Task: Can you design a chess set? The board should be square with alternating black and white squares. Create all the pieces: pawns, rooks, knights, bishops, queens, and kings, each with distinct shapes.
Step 3187:
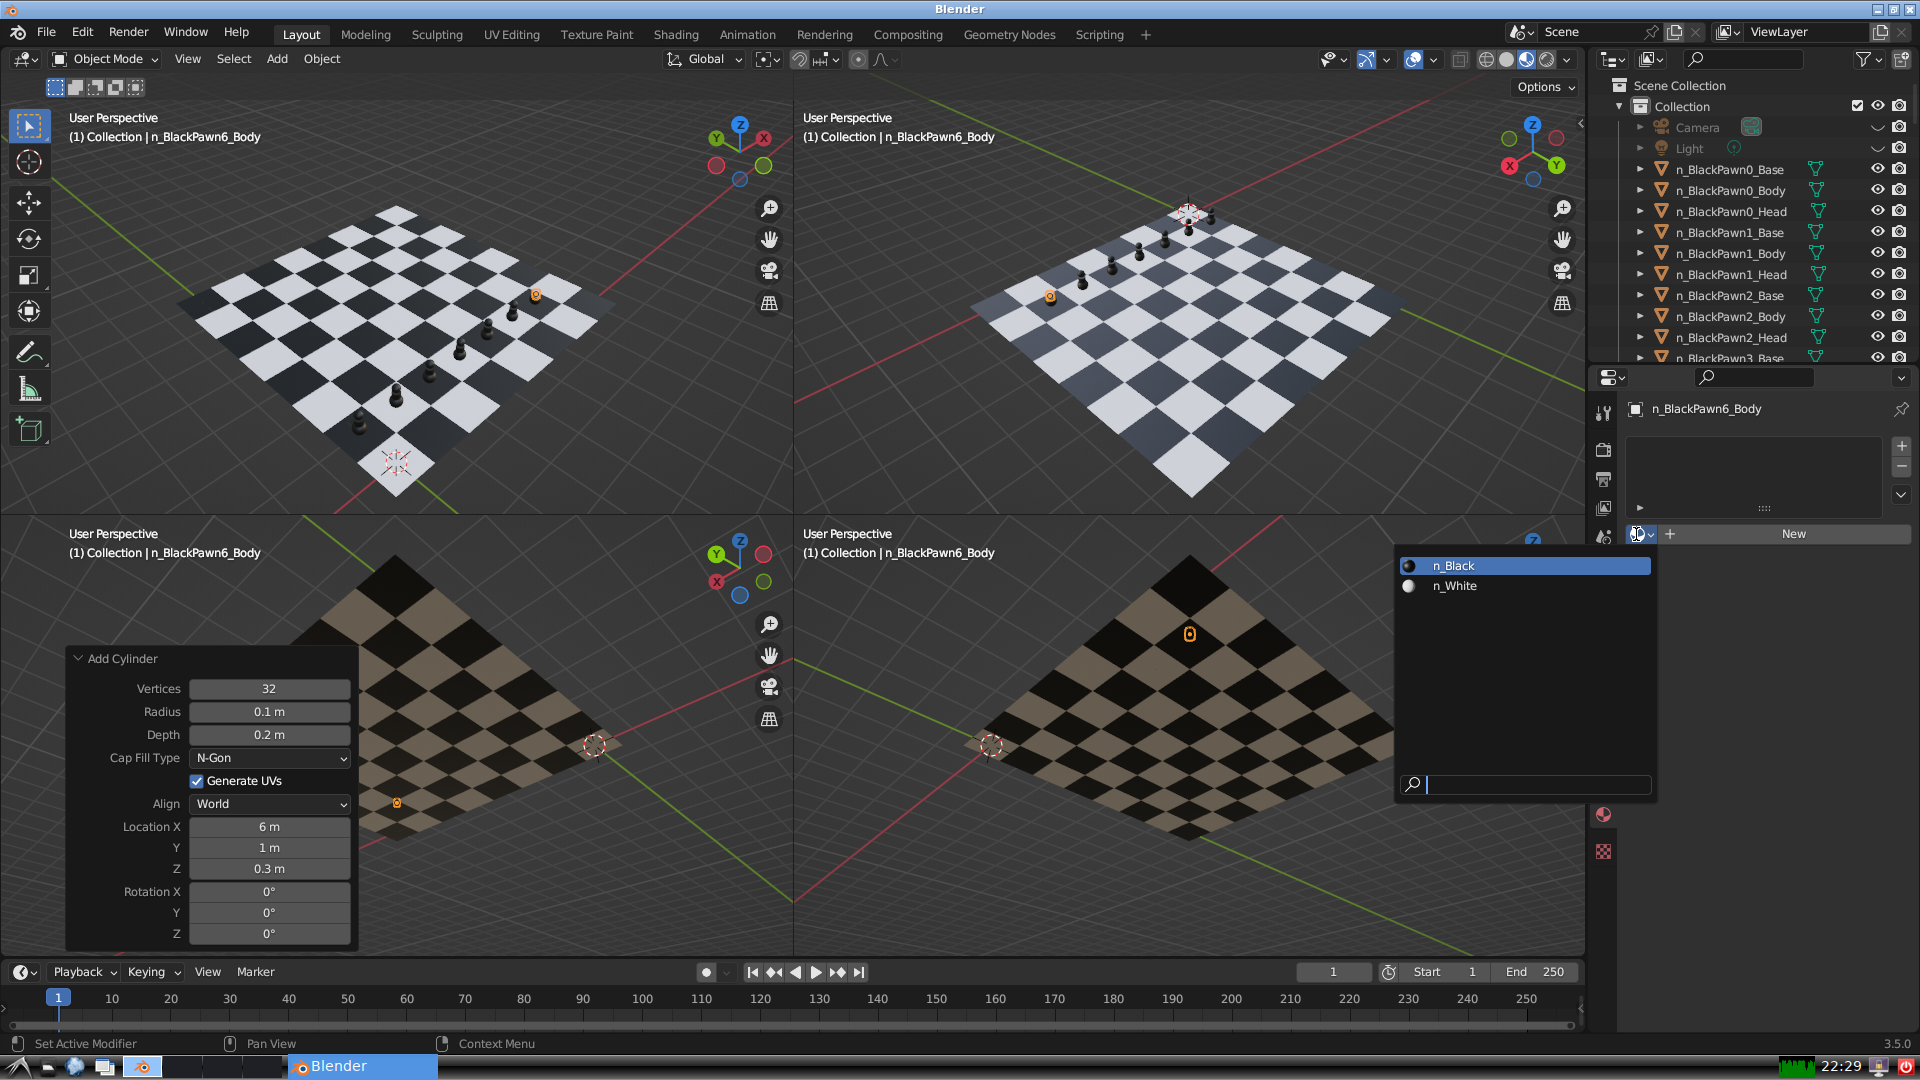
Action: input_text: n_Black